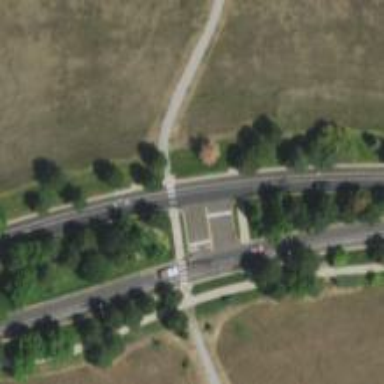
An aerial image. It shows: Asphalt road with secondary link designation.